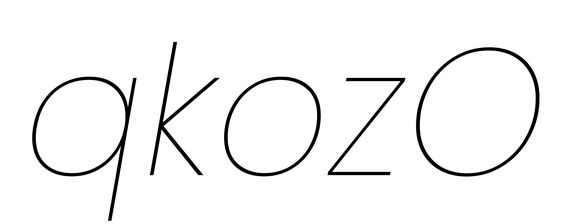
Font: Poppins-ThinItalic